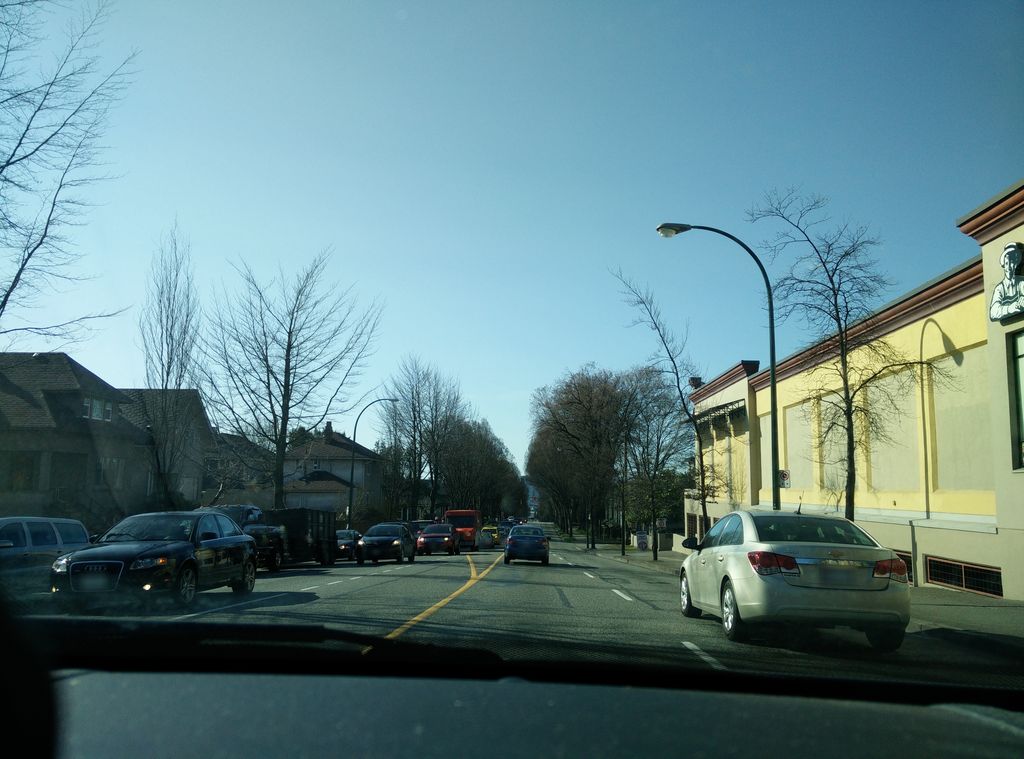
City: vancouver